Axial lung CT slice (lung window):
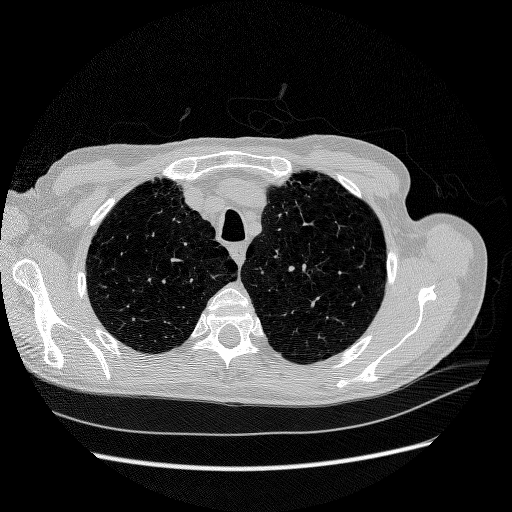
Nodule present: no